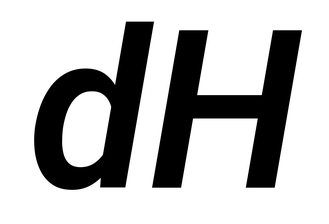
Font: Roboto-Italic_SemiBold_Italic